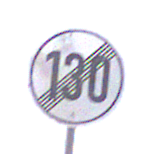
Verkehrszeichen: EndeGeschwindigkeit130
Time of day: MorningAfternoon
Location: Outdoor (Nature)
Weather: Overcast
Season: NotSpecified
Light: Natural